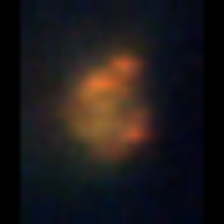
Taxon: Unknown_detritus
Group: Unknown